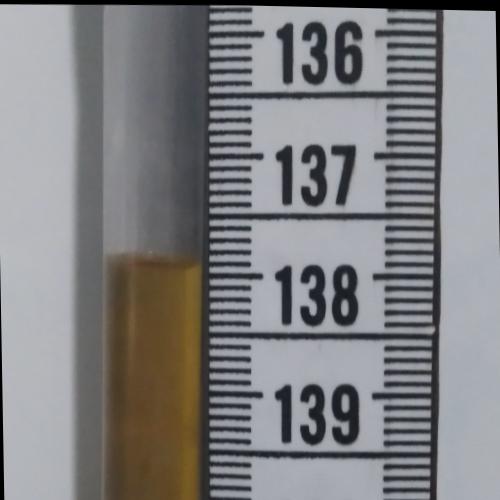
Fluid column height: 137.9 cm